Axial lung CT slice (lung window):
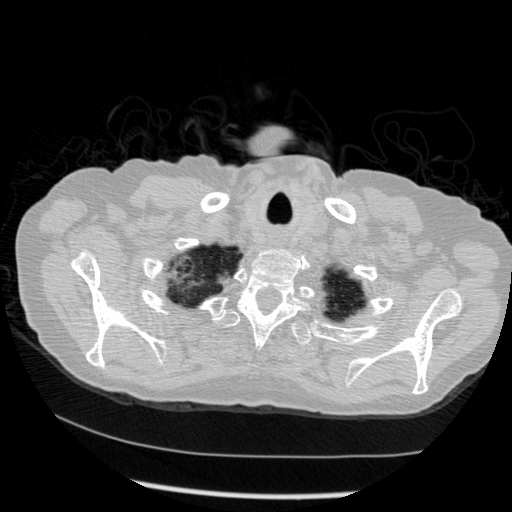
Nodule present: no